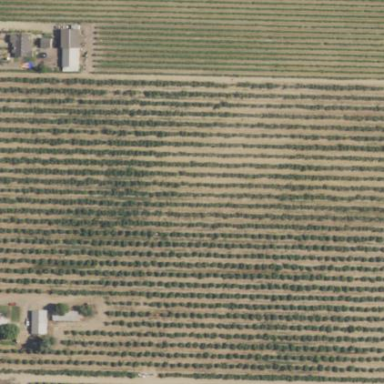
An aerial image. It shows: Vineyard with grape crops.